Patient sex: M
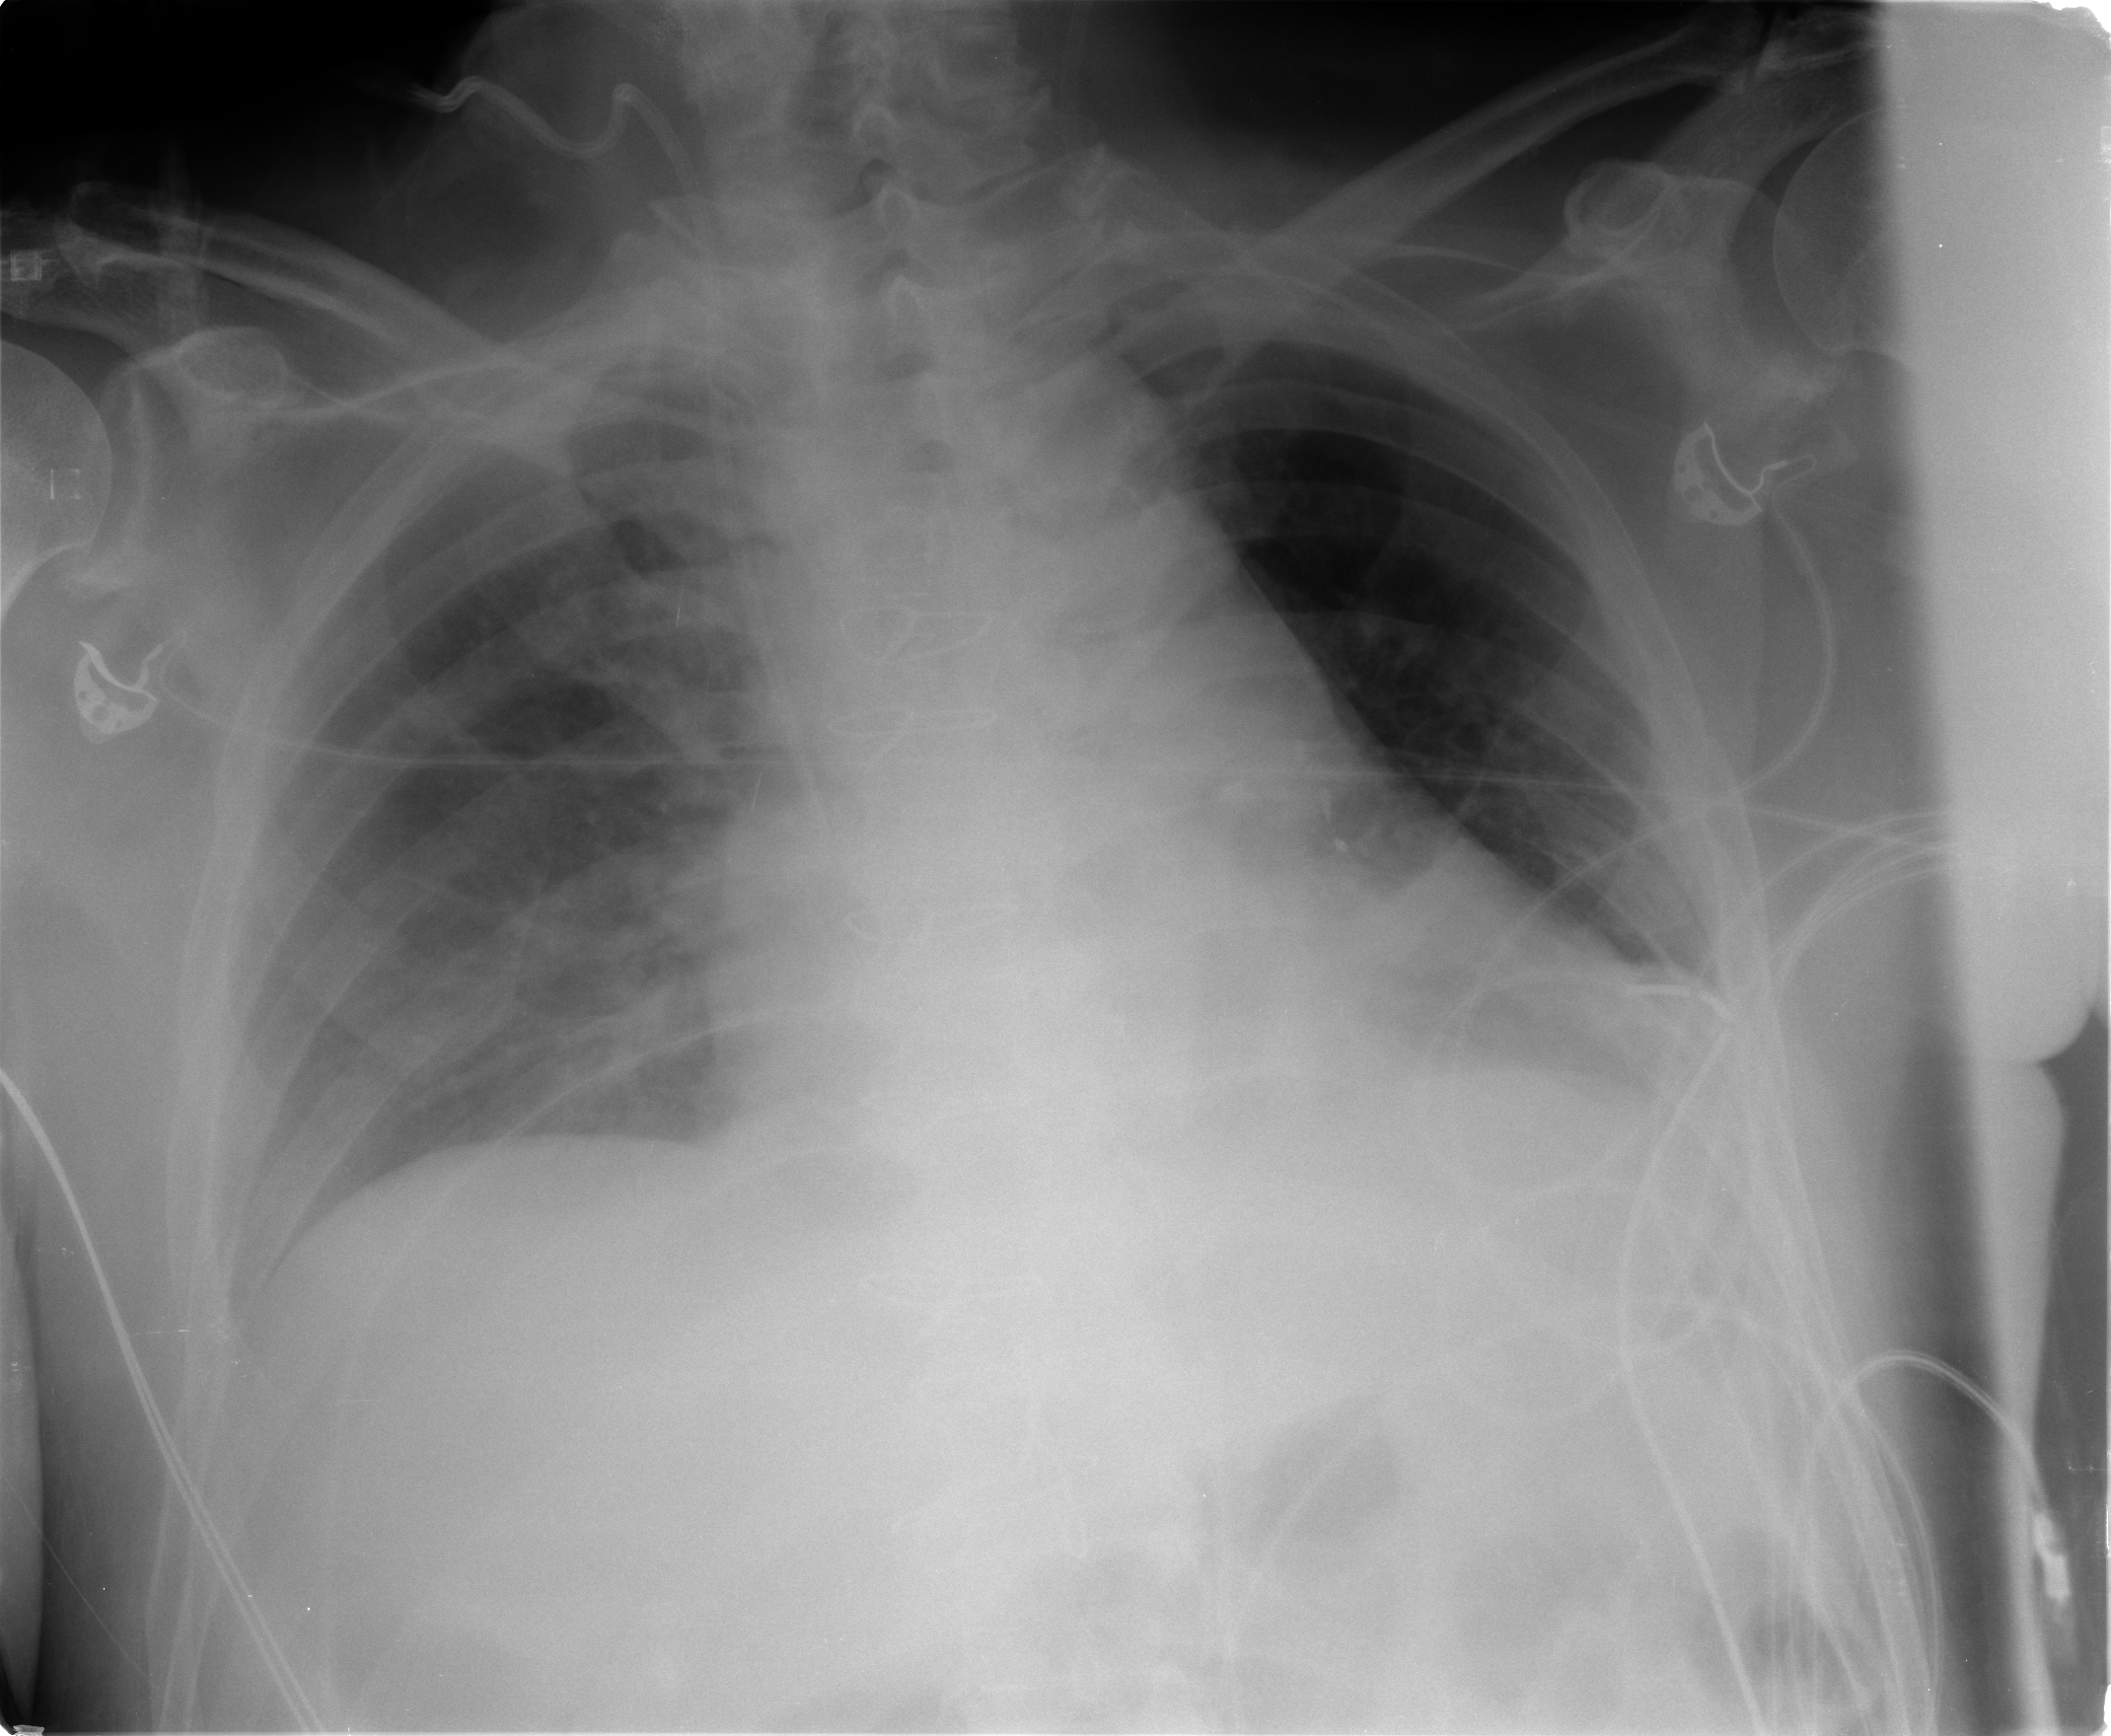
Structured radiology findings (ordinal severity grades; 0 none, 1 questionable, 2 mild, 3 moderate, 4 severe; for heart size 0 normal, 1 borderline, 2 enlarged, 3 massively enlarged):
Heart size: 2
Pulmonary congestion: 1
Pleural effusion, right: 1
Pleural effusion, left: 1
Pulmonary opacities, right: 0
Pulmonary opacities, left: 0
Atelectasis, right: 0
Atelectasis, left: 1